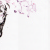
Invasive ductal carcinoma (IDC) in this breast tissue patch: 0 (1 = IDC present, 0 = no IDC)